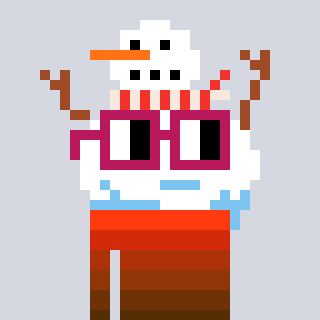
a pixel art character with square dark red glasses, a snowman-shaped head and a bege-colored body on a cool background